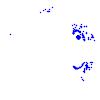
Particle: pion